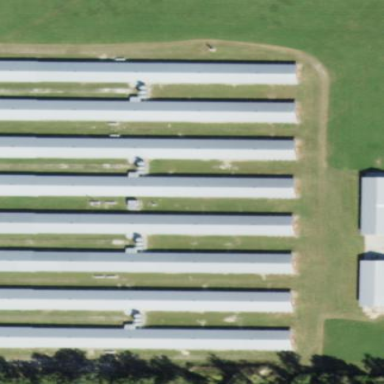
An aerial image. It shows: Poultry farmyard is depicted in the image.